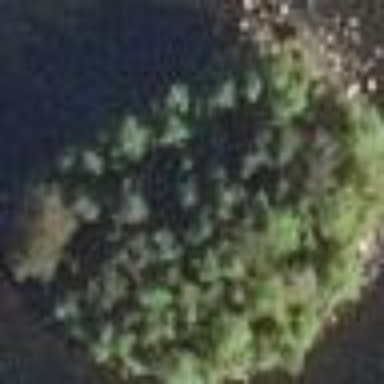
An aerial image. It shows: Forested islet.